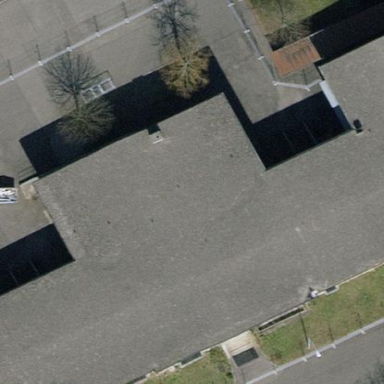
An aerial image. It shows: Military barracks building within military zone.